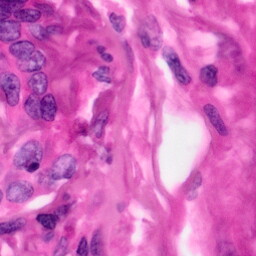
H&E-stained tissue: Pancreatic